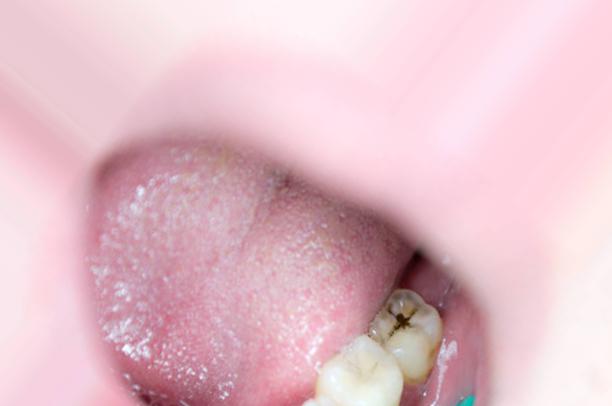
Condition: Caries